Aerial crown-view tile of a tropical tree (Barro Colorado Island, Panama), acquired 20250317:
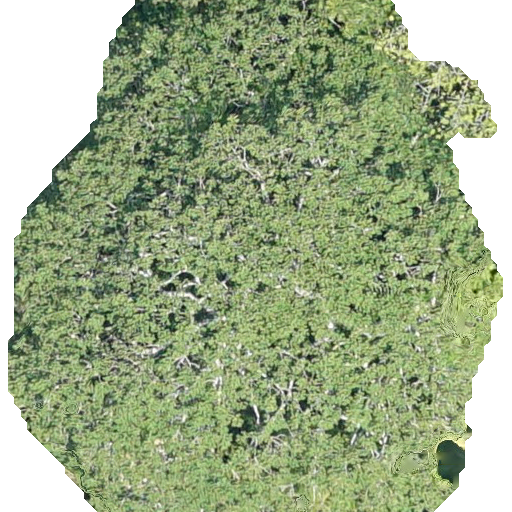
Species: Sterculia apetala
GBIF accepted scientific name: Sterculia apetala
Crown area: 345.499 m²